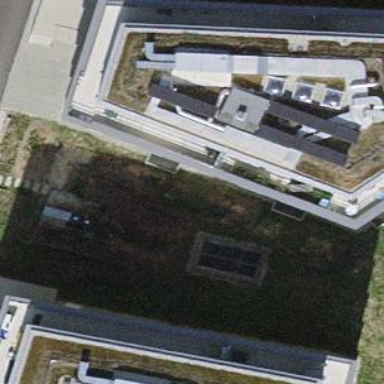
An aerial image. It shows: Flat-roofed apartment building.